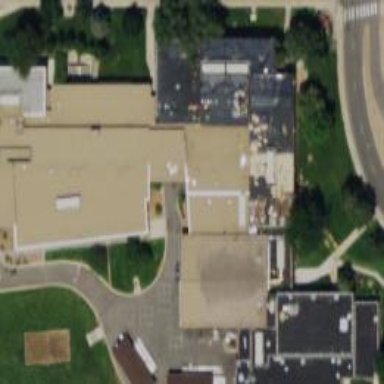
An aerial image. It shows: School.